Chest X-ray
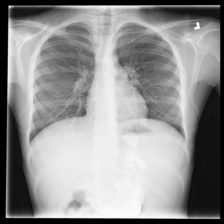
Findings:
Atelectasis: negative
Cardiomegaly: negative
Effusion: negative
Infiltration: negative
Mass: negative
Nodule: negative
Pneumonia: negative
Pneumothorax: negative
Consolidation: negative
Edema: negative
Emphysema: negative
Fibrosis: negative
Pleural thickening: negative
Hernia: negative